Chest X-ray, AP view. Patient: 19 years old, sex F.
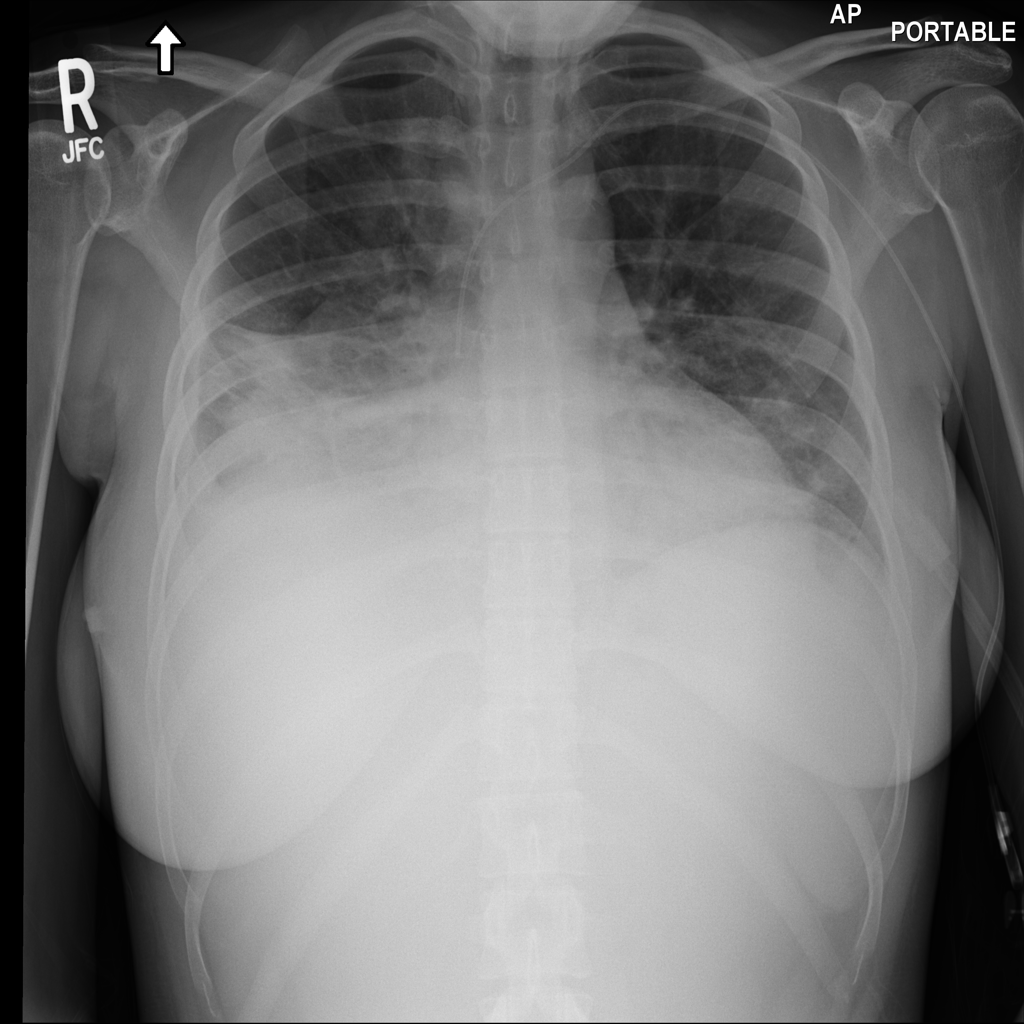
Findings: No Finding